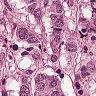
Metastatic tissue present: yes